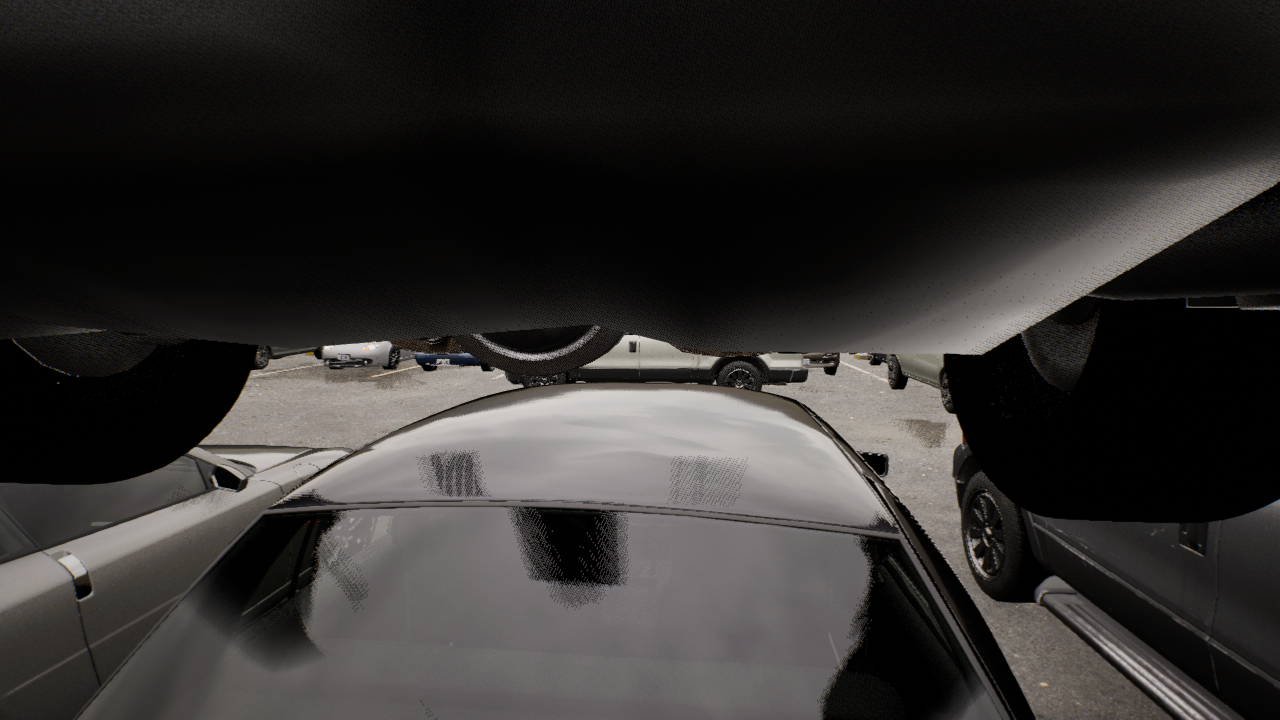
Venue: arterial
Lighting: golden hour
Vehicle rig: pickup